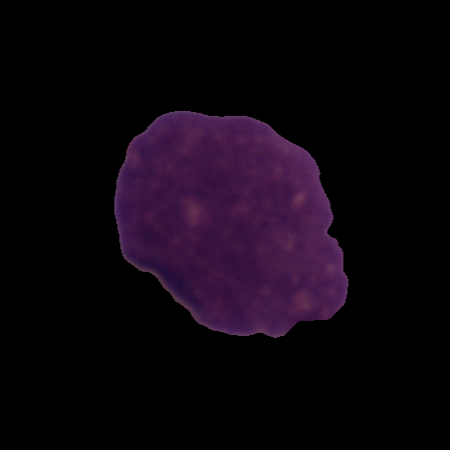
Label: cancer